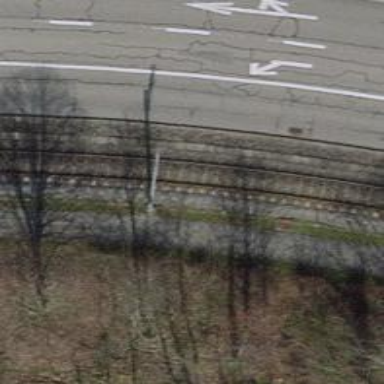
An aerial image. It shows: Light rail railway system with one track. The railway is electrified using contact line.